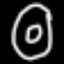
Label: donut